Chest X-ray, AP view. Patient: 21 years old, sex F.
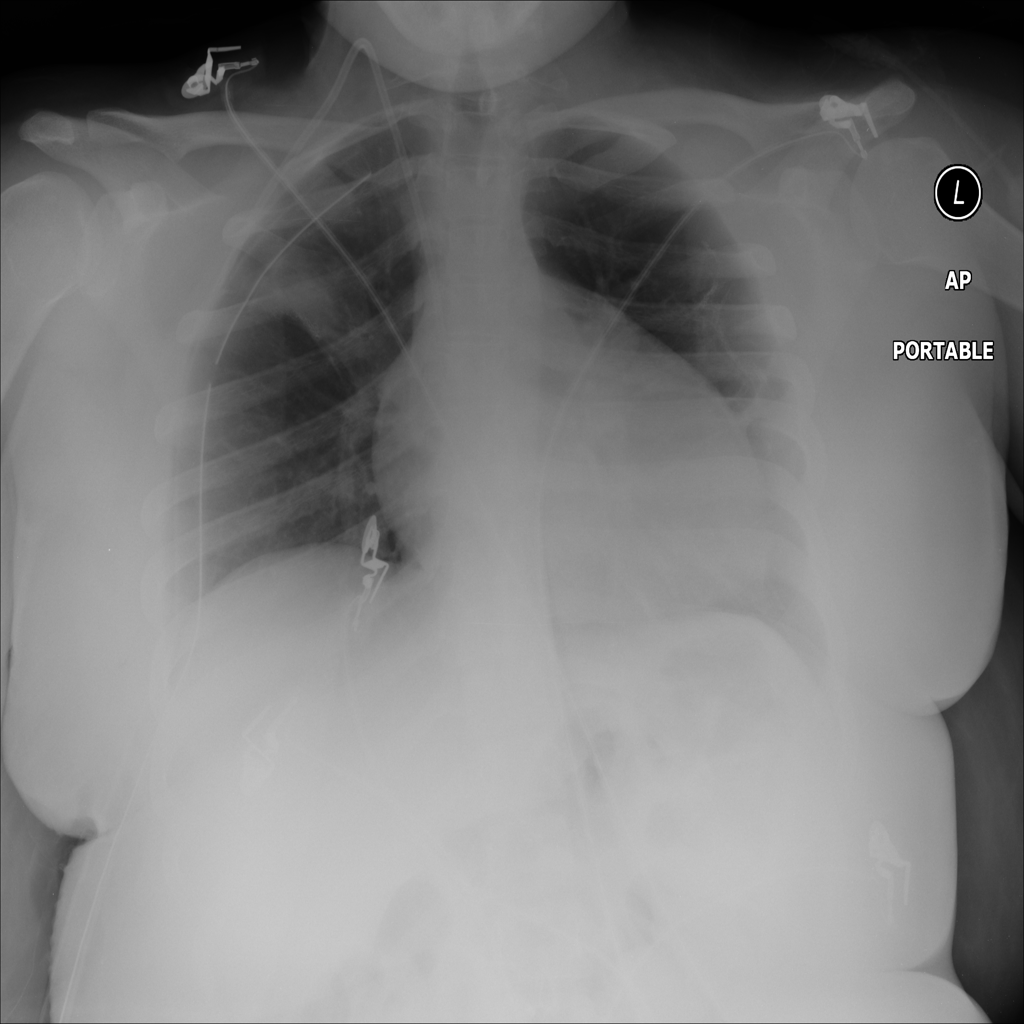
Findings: Infiltration